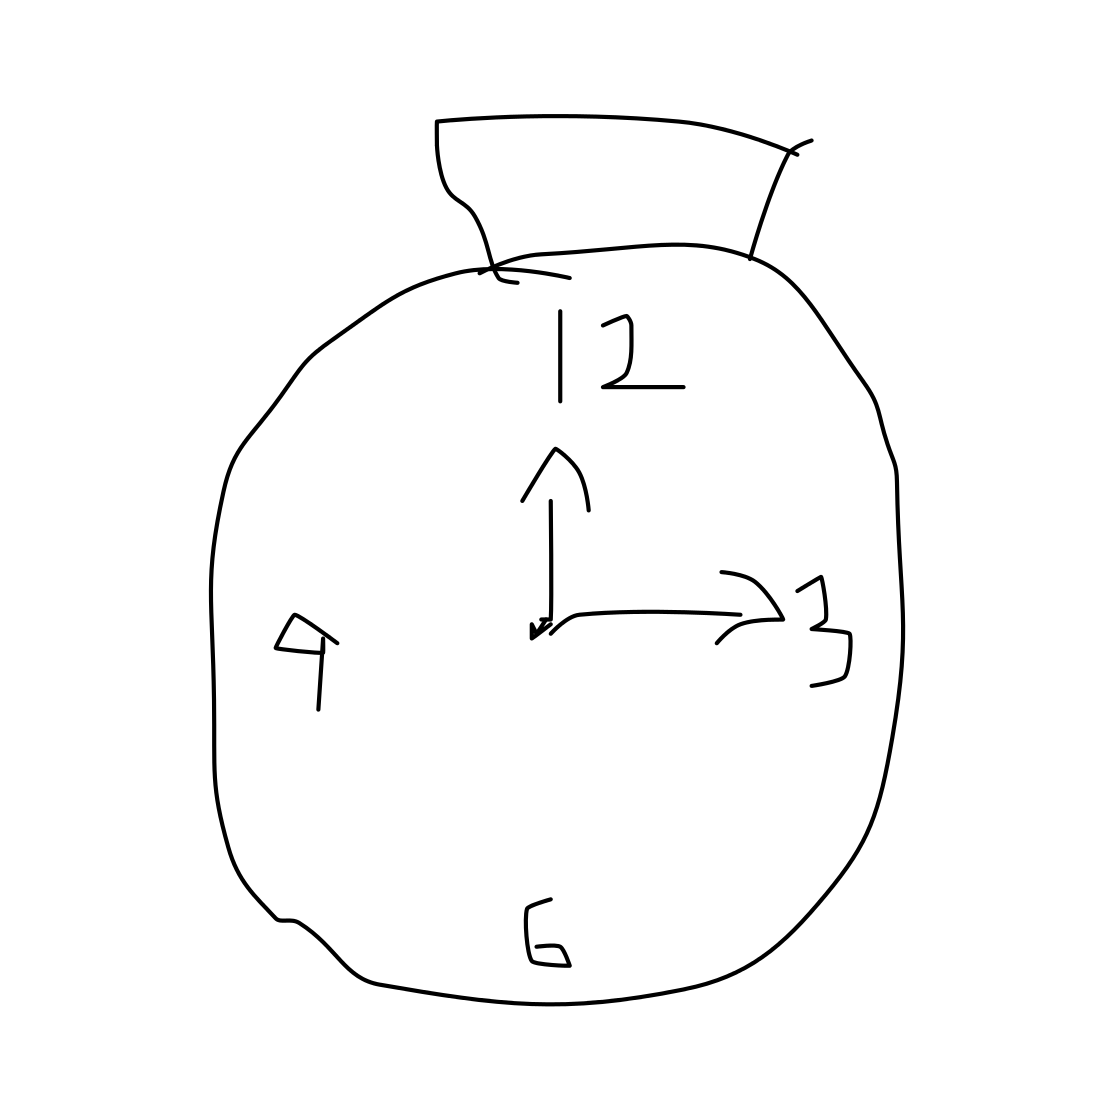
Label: alarm clock